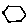
Label: hexagon